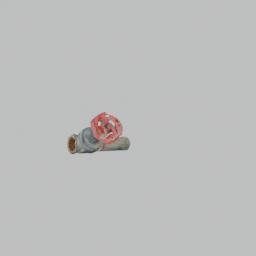
Label: mechanical